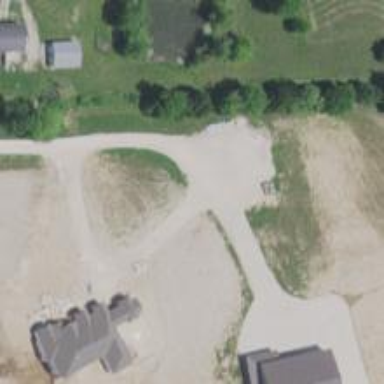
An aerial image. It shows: Driveway leading to service road.